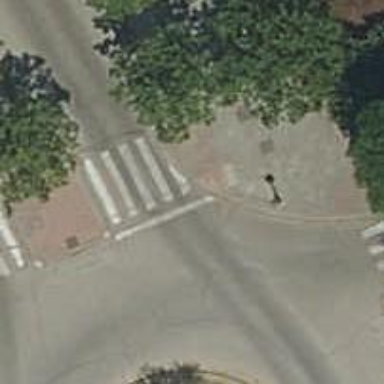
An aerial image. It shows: Uncontrolled zebra crossing on the road.